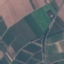
Land use / land cover: PermanentCrop